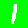
Digit: 1